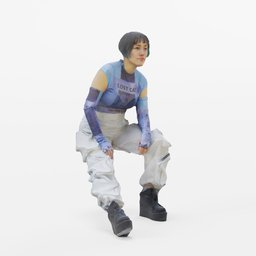
Label: people